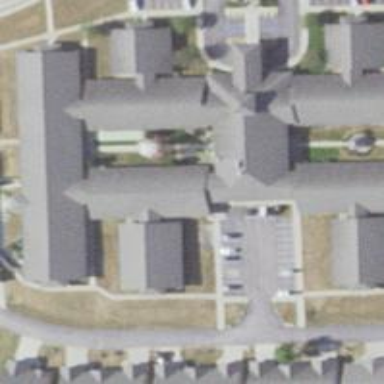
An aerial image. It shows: This is residential area with nursing home.